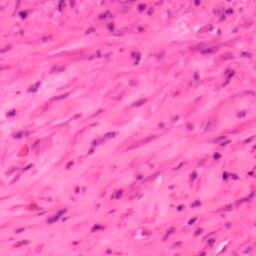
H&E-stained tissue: Colon